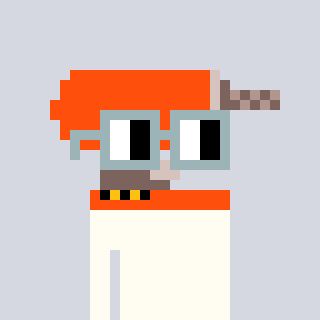
a pixel art character with square dark gray glasses, a drill-shaped head and a gold-colored body on a cool background